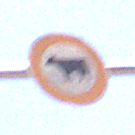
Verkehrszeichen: VerbotViehtrieb
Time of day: Midday
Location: Outdoor (RoadRail)
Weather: Clear
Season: NotSpecified
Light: Natural